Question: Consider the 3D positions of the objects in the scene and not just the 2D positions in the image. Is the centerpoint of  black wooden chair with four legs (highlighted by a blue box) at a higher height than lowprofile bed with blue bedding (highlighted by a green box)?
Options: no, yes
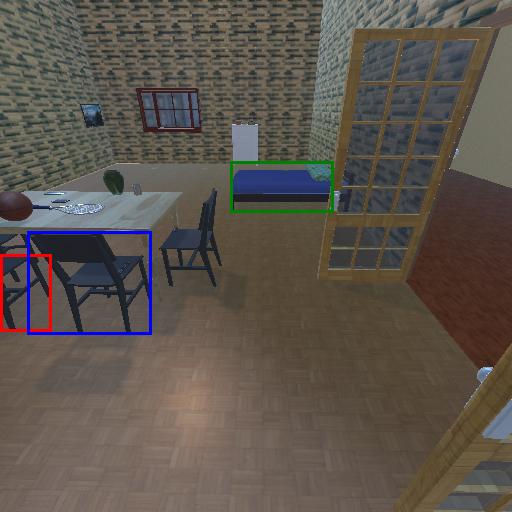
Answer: no